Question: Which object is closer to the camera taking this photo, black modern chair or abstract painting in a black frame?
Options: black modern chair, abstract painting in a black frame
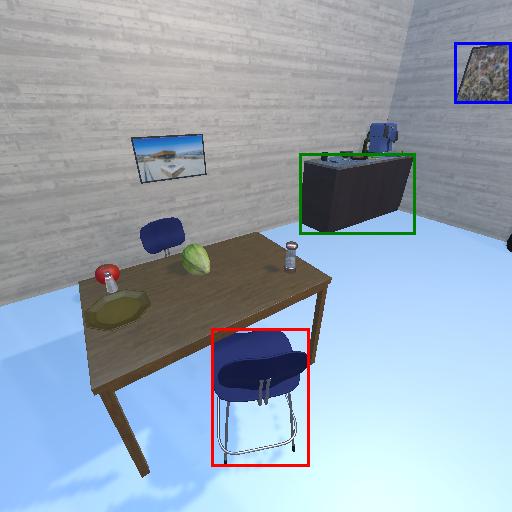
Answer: black modern chair